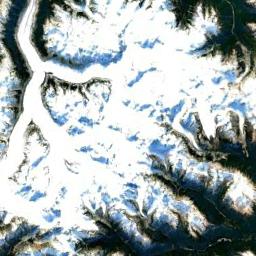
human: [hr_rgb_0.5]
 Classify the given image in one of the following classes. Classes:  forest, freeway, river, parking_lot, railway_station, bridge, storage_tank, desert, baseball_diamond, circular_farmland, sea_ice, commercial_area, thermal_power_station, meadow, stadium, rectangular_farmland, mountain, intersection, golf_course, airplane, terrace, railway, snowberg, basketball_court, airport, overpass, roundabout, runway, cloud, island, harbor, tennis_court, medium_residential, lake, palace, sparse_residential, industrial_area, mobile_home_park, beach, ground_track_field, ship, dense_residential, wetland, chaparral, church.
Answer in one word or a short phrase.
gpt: snowberg